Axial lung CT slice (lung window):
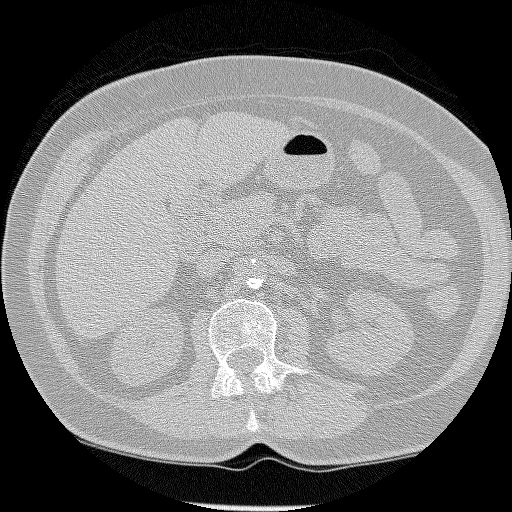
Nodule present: no